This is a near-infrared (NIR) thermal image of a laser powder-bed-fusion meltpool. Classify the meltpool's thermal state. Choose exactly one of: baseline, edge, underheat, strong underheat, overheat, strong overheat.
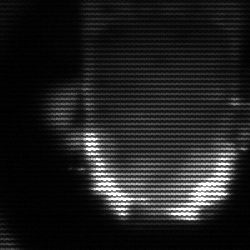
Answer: baseline